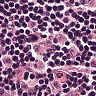
Metastatic tissue present: no